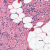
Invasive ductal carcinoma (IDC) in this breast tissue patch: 0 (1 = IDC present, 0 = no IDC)